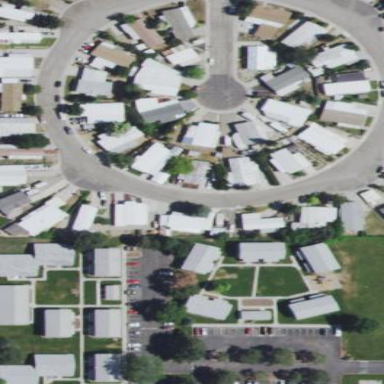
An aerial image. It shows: Residential area designated as trailer park.